Question: In my simple project I have a core data model file and in this model file I have an entity called "Target", I created a subclass of NSManagedObject to this entity so I can persist data. So now I have a '.h' and '.m' Target class files with just two attributes:
'''
#import <Foundation/Foundation.h>
#import <CoreData/CoreData.h>
@interface Target : NSManagedObject
@property (nonatomic, retain) NSString * body;
@property (nonatomic, retain) NSDate * time;
@end
'''
Now I want to add to this class 2 more properties so I read about it and gave it few tries with some techniques but each one will give me the same error which is:

How do I get rid of the error "The model used to open the store is incompatible with the one used to create the store"?
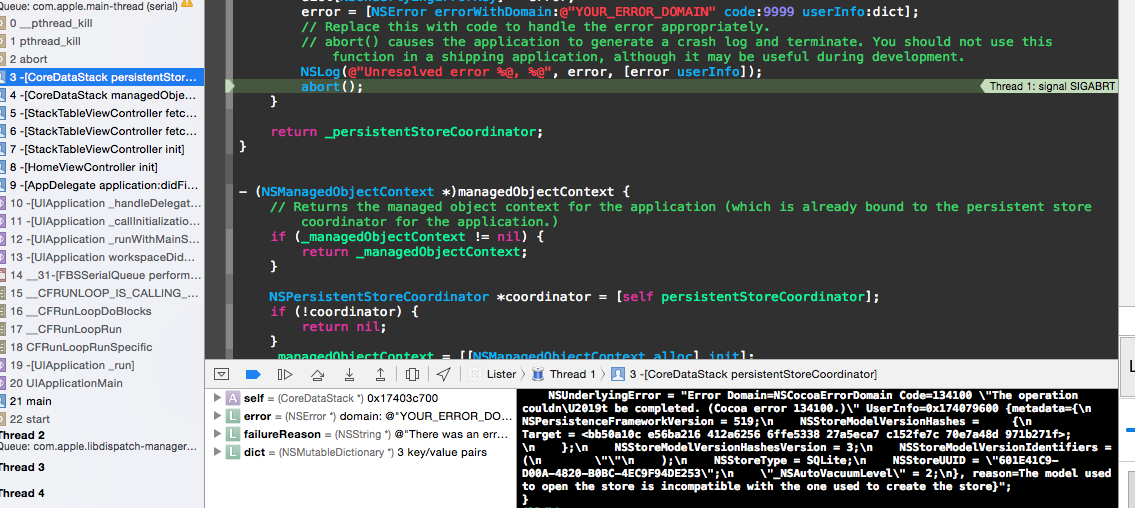
Answer: Try deleting ur application from simulator/device. And try to build and run it again.